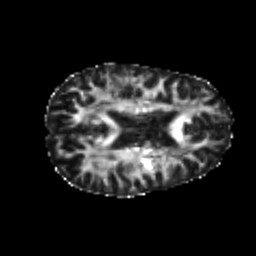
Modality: FA
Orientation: axial
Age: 24
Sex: female
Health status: healthy
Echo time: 0.074 s